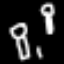
Label: mushroom